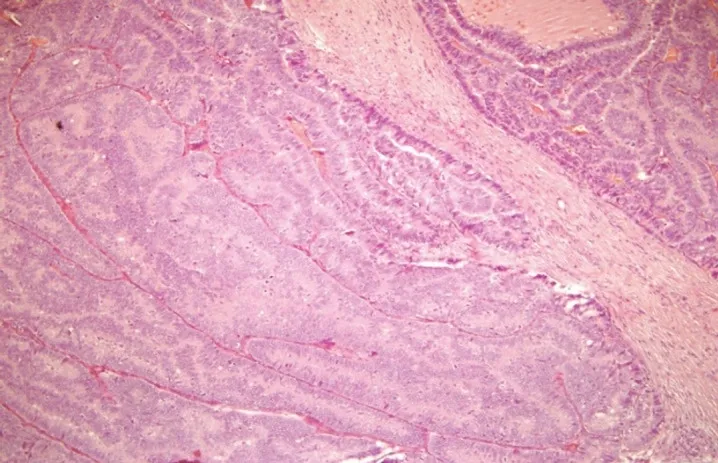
Haematoxylin-Eosin stain (20x). B12-2166: LB:invasive papillary carcinoma measuring 25 x 15 x 15 mm.
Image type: pathology (h&e)